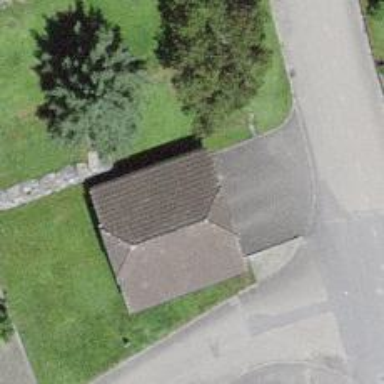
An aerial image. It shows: Garage.